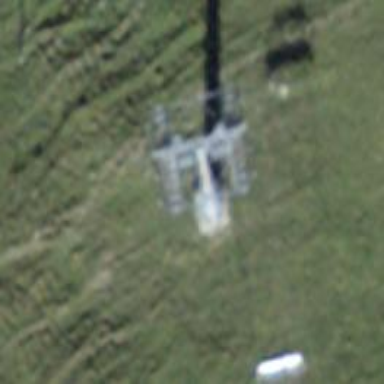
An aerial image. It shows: Pylon for aerialway.